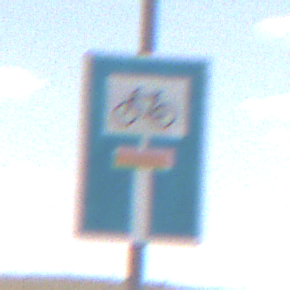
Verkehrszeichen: SackgasseRadverkehrDurchlaessig
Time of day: Midday
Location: Outdoor (Nature)
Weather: PartlyCloudy
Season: NotSpecified
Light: Natural